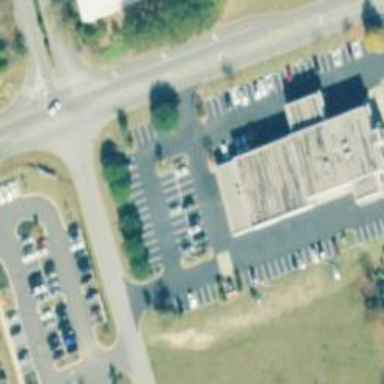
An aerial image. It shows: Retail building that houses car shop.